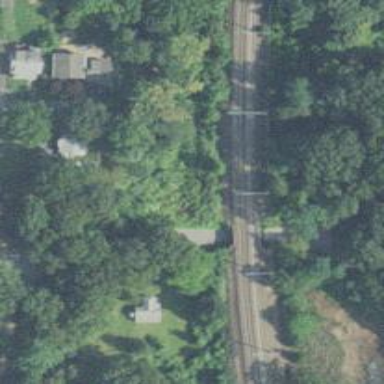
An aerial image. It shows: Bridge over electrified railway with contact line.